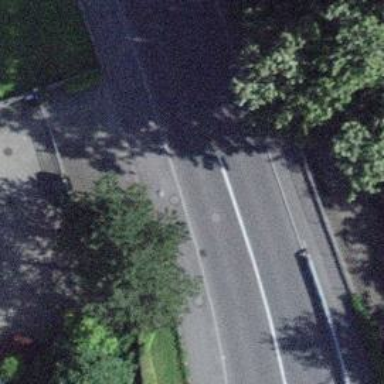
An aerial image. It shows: Primary highway with cycle lane on both sides.